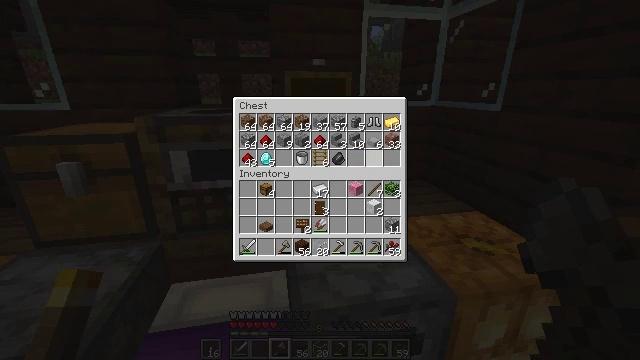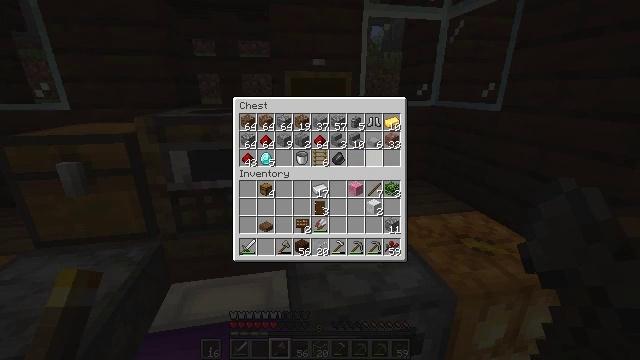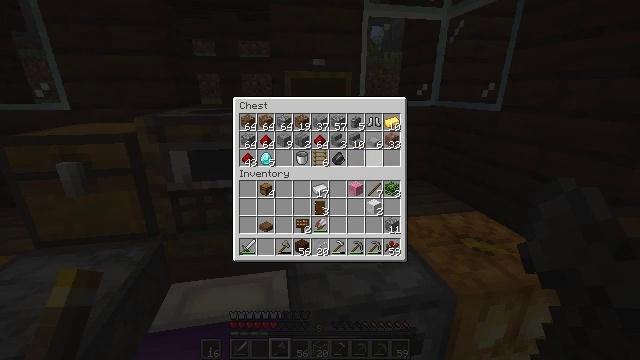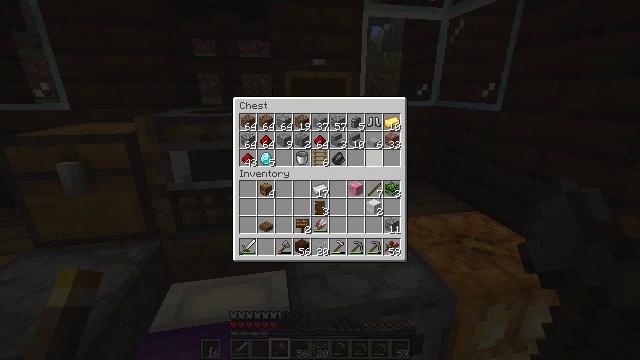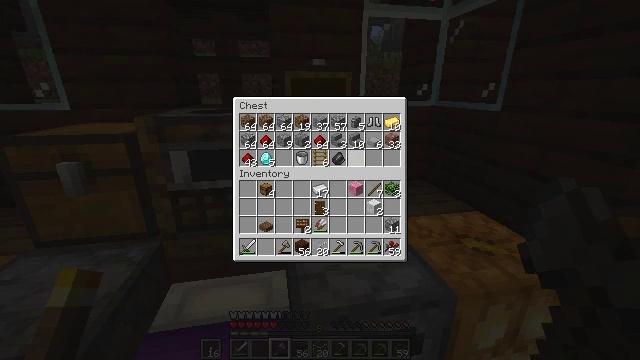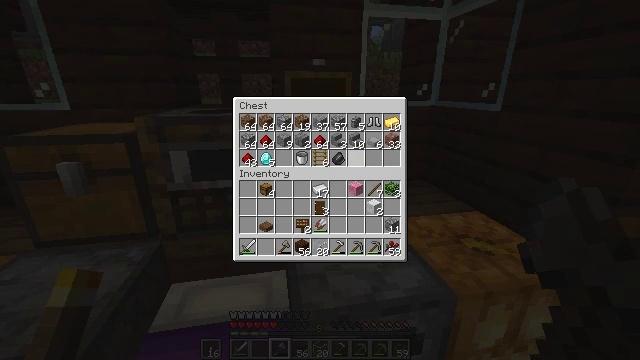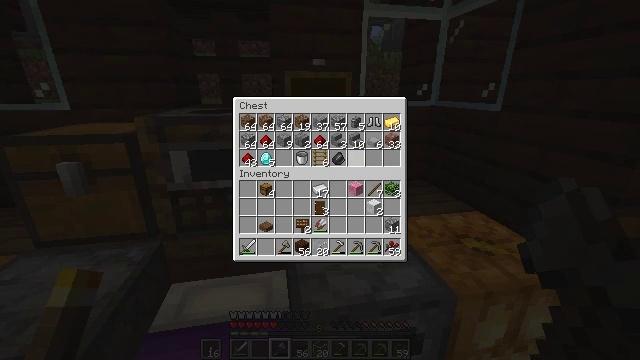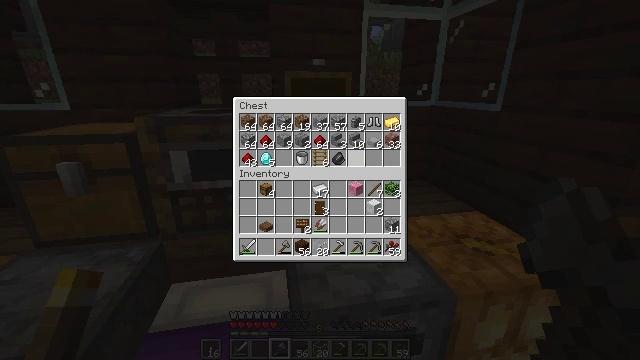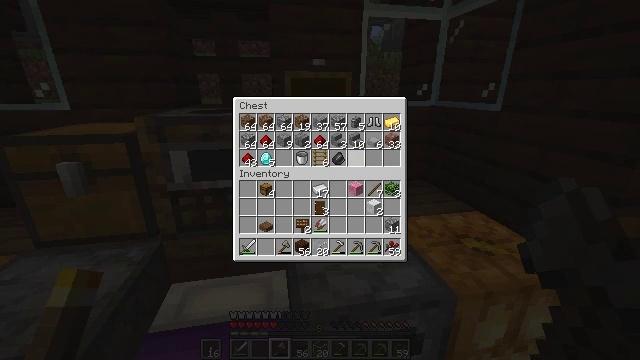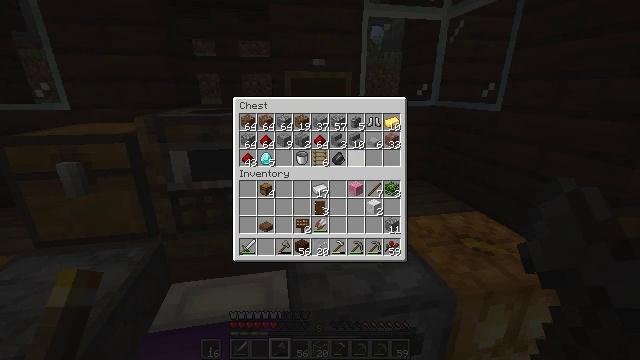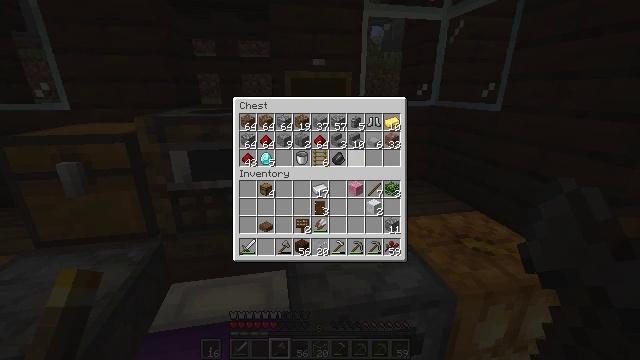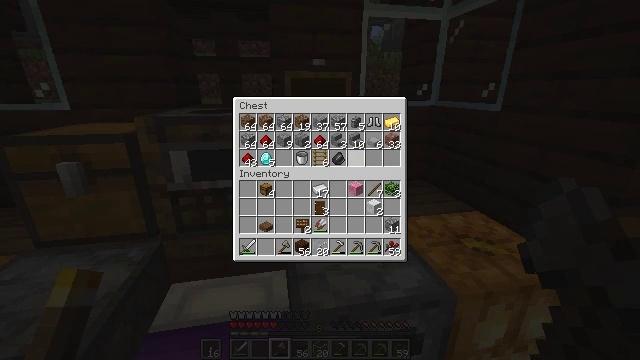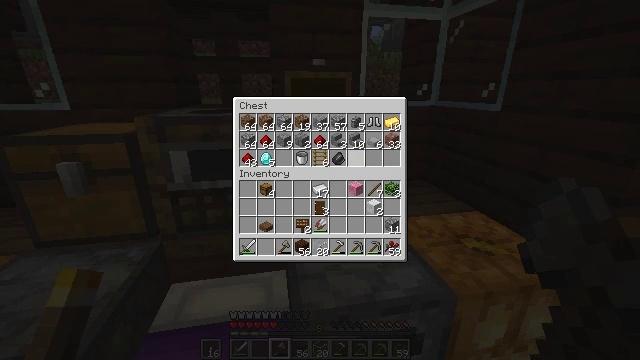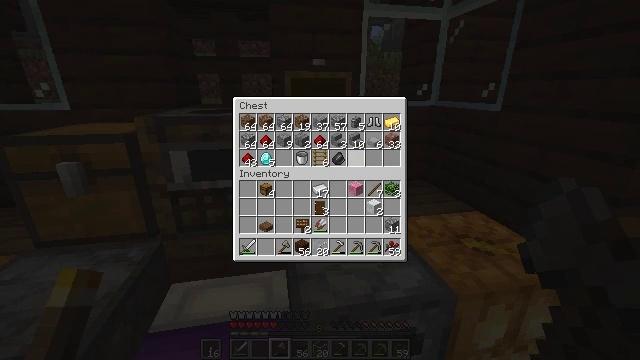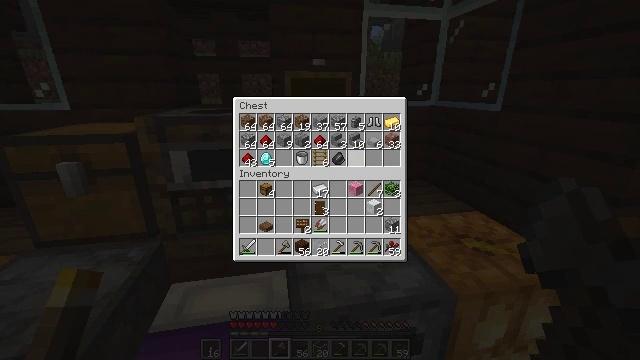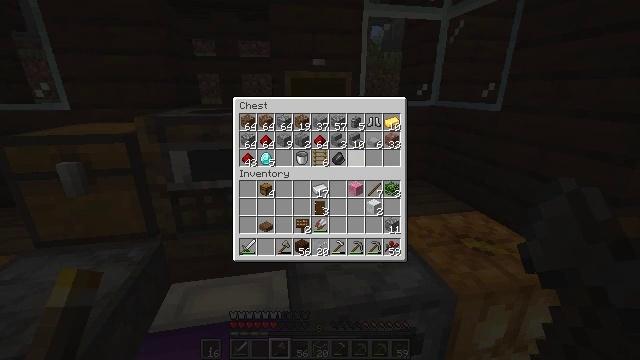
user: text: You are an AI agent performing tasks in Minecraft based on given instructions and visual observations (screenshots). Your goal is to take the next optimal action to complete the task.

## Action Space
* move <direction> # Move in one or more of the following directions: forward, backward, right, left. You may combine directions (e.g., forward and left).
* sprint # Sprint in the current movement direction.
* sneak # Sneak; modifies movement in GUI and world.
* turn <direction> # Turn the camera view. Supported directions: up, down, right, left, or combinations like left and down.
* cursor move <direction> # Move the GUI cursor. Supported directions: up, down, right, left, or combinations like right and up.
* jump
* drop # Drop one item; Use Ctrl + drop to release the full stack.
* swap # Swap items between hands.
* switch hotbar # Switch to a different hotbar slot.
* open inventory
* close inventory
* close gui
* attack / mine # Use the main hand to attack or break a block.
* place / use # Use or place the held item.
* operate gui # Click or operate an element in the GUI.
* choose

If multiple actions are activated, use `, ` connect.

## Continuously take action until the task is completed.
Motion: motion action
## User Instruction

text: Arrange cobblestone in the crafting grid to create a cobblestone slab.
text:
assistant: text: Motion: no_op
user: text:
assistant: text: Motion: no_op
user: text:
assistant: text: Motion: no_op
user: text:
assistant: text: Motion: cursor move left
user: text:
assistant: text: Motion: no_op
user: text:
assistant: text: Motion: no_op
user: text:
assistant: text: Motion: no_op
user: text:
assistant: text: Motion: no_op
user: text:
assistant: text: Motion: no_op
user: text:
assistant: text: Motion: no_op
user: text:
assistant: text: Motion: no_op
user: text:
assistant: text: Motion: no_op
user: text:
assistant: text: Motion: no_op
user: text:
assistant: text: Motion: no_op
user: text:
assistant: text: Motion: no_op
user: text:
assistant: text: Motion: no_op
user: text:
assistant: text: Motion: no_op
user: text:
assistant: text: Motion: no_op
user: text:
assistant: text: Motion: no_op
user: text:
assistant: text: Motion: no_op
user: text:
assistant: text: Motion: no_op
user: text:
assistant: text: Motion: no_op
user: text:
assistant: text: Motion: no_op
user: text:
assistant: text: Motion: no_op
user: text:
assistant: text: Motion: no_op
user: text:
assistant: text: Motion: no_op
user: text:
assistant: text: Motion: no_op
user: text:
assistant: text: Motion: no_op
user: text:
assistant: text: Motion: no_op
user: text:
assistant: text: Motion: no_op